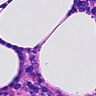
Metastatic tissue present: no